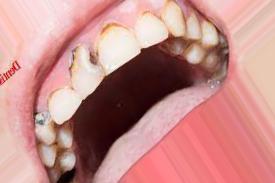
Condition: Caries